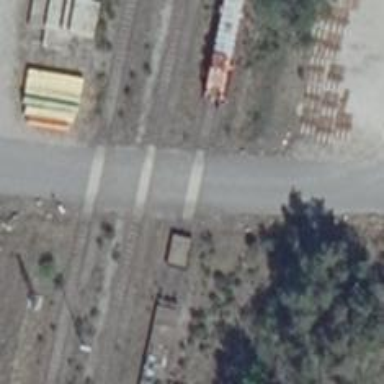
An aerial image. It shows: Level crossing along the railway.